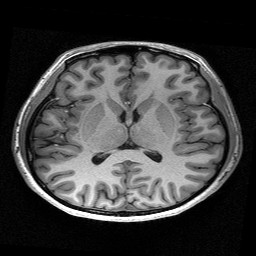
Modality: T1w
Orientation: coronal
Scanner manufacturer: siemens
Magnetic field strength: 3 T
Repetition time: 2.53 s
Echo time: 0.00267 s